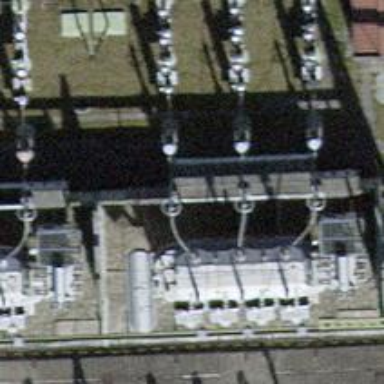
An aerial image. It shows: Insulator used in power equipment.